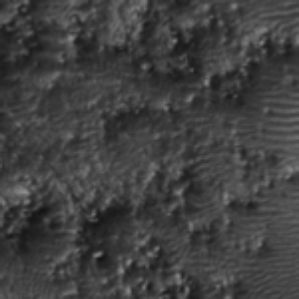
Label: frost